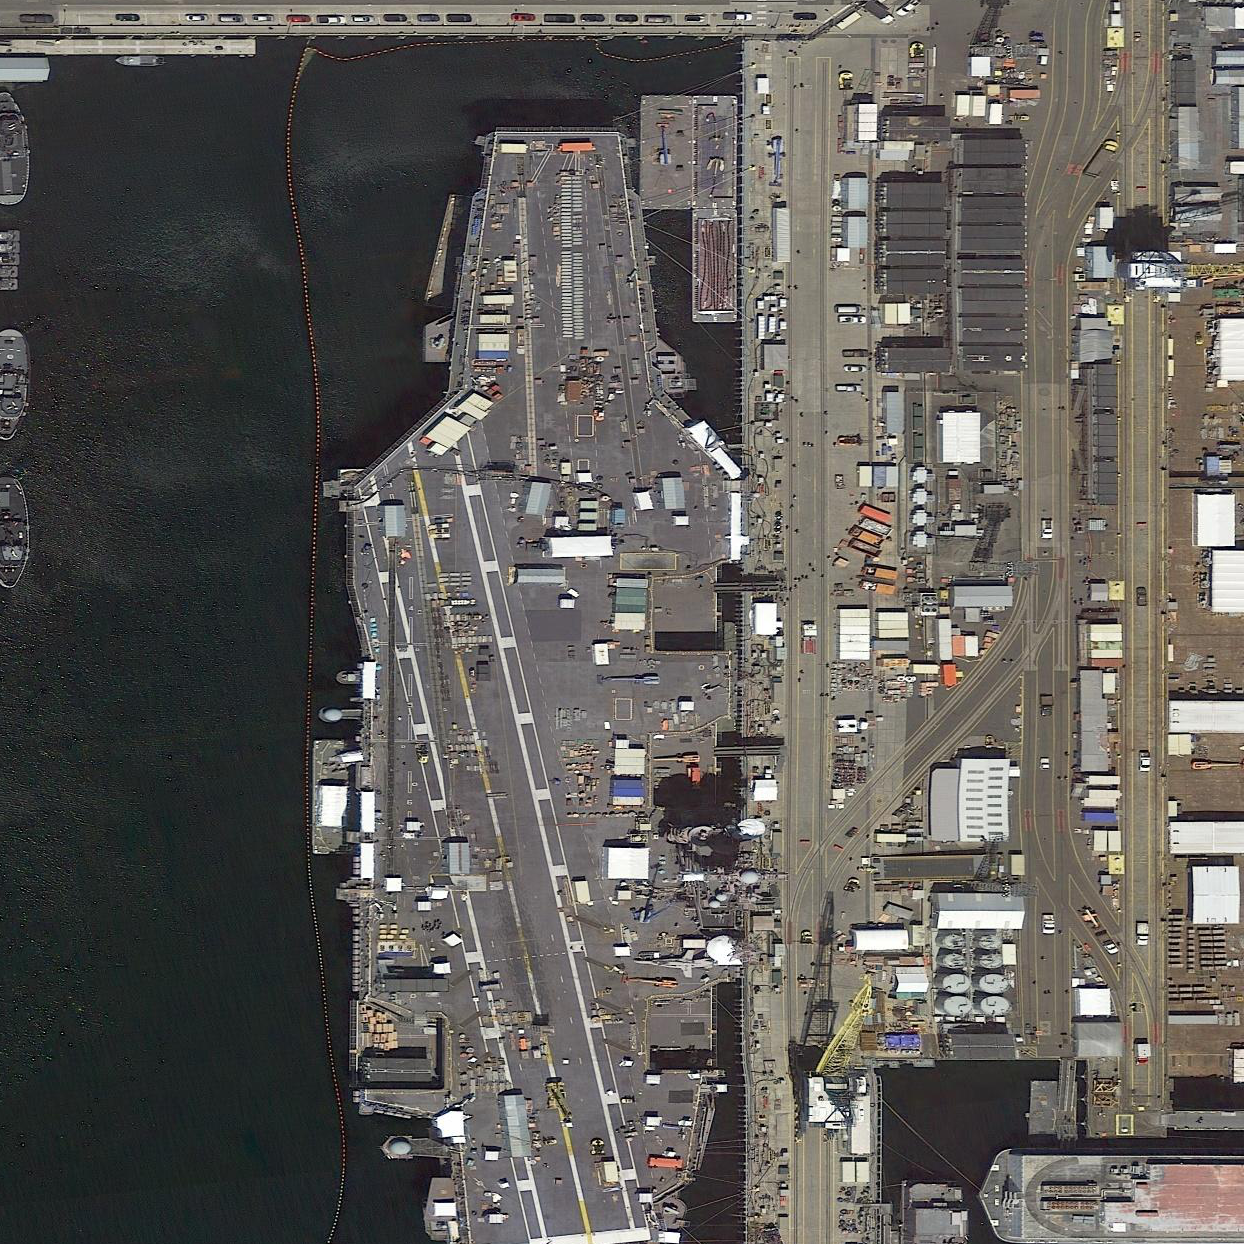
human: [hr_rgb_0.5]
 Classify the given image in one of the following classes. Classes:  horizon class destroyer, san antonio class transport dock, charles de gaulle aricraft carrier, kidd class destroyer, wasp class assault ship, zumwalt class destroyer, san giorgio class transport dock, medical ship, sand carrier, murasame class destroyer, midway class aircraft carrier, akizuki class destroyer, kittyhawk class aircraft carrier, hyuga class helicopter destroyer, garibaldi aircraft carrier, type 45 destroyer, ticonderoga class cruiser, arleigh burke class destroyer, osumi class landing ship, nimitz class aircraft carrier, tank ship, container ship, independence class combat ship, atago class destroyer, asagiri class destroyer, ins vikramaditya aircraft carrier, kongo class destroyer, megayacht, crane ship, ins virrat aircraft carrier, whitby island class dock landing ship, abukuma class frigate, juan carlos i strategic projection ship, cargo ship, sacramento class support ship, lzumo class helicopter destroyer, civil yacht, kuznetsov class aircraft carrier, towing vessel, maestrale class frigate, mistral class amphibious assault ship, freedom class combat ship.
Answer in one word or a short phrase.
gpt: Nimitz class aircraft carrier